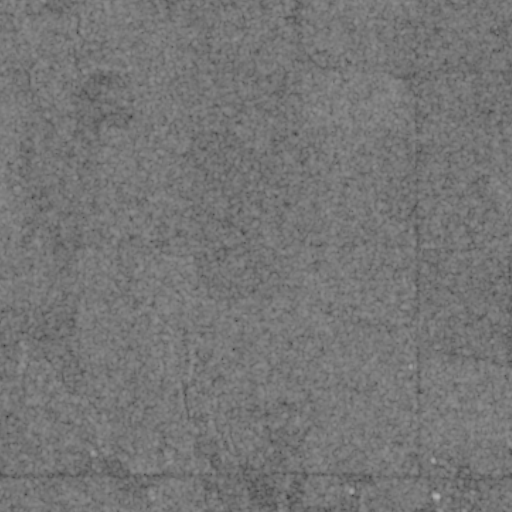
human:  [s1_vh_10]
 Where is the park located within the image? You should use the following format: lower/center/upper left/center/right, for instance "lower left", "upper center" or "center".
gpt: The park is located in the lower right of the image.
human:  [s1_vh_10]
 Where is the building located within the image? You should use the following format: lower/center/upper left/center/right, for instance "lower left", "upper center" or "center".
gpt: The building is located in the lower right of the image.
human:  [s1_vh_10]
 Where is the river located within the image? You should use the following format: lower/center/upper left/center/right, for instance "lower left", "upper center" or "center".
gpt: The river is located in the upper of the image.
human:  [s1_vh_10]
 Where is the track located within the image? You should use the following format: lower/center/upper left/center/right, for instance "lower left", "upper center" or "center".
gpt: There is no track in the image.

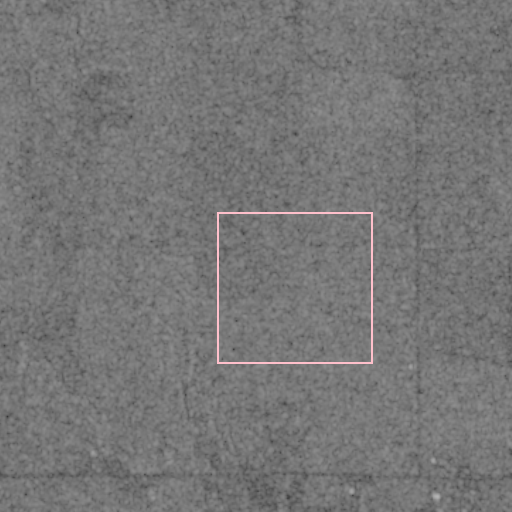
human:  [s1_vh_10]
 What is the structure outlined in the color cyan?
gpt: There is no cyan outline.
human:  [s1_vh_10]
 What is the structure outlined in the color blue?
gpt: There is no structure outlined in blue.